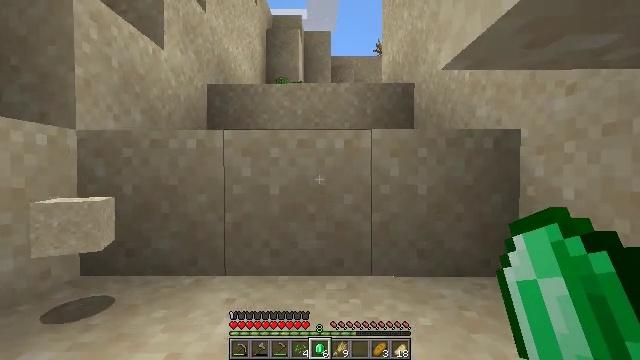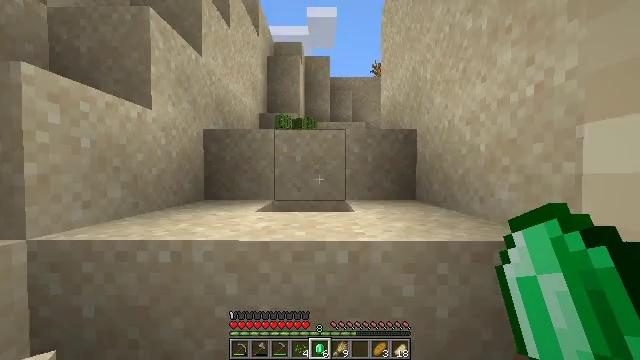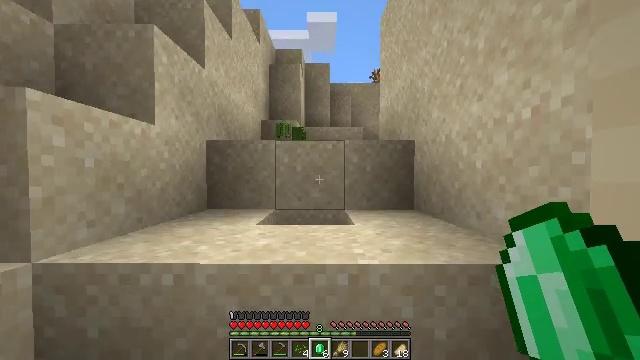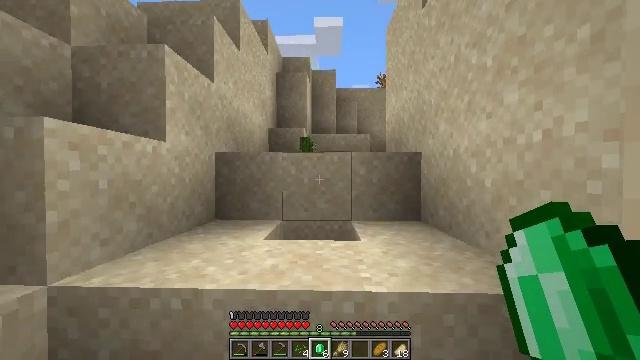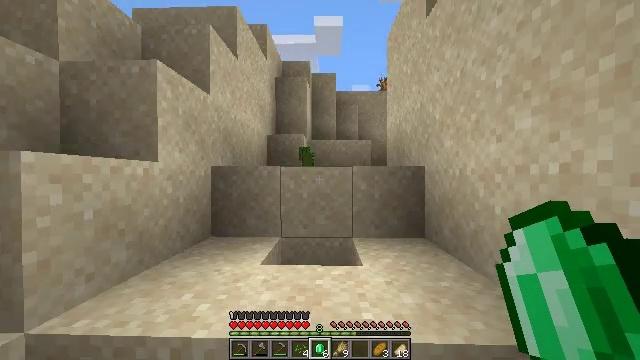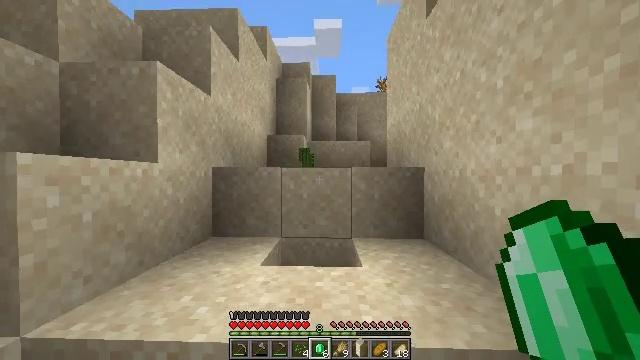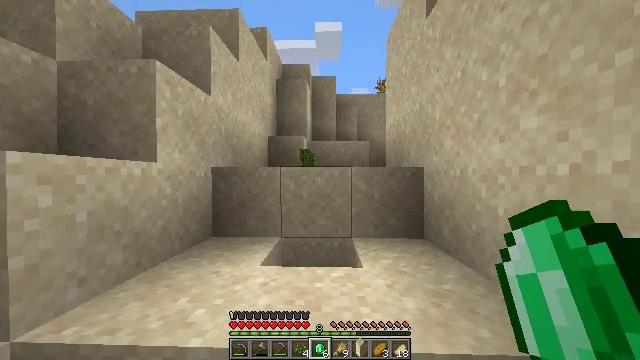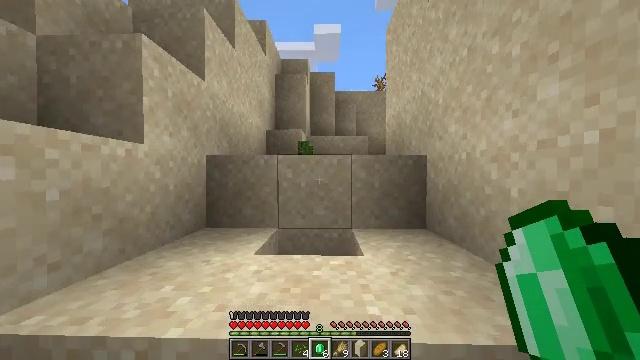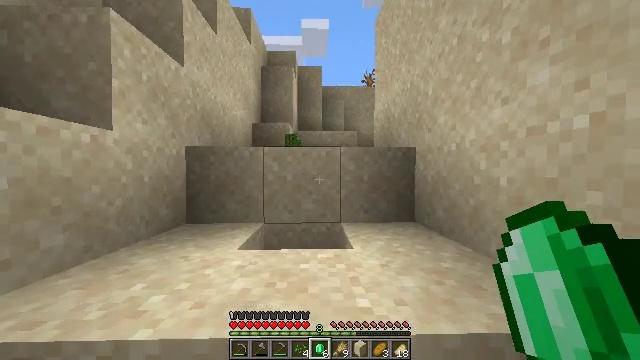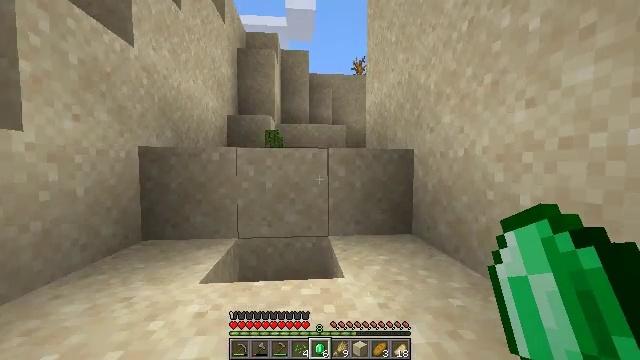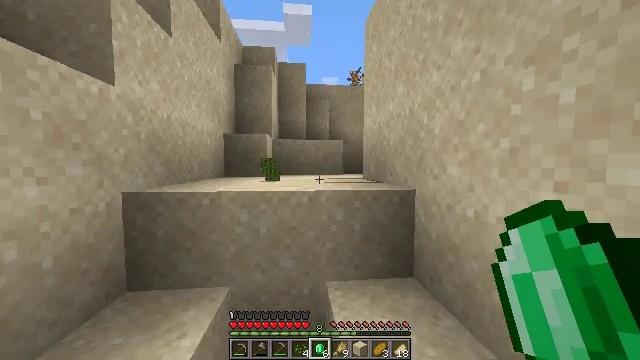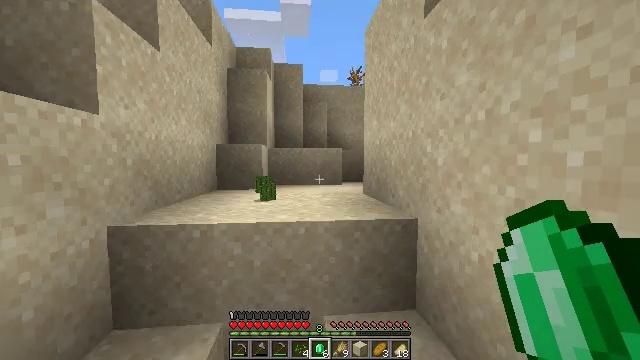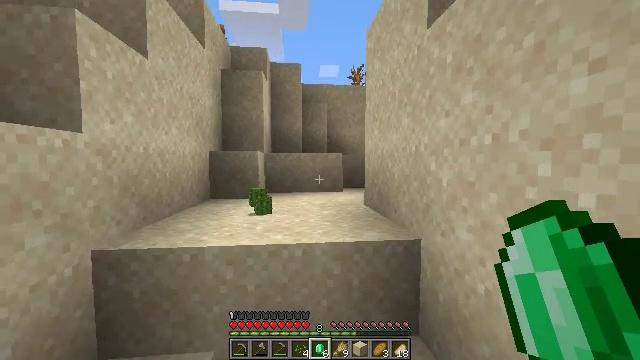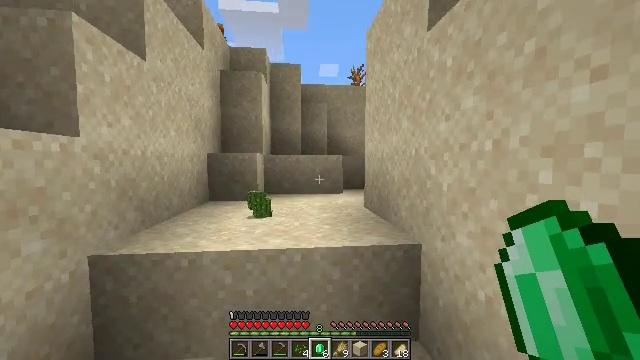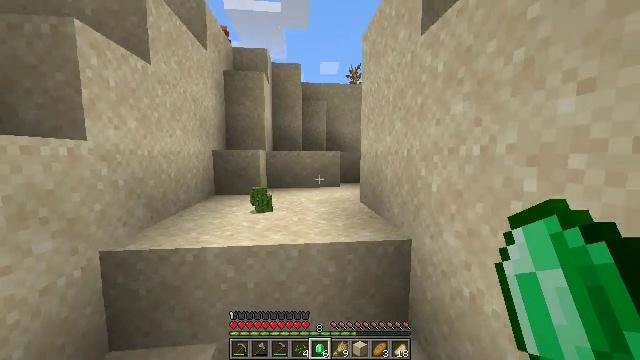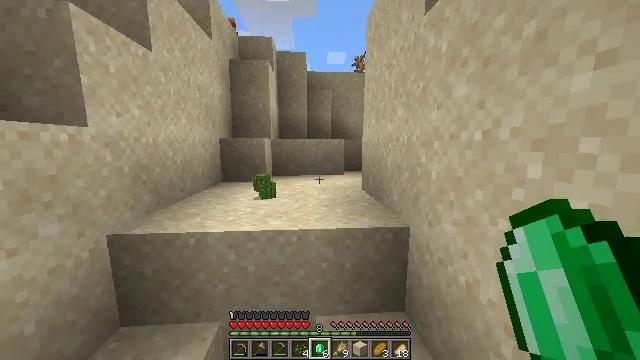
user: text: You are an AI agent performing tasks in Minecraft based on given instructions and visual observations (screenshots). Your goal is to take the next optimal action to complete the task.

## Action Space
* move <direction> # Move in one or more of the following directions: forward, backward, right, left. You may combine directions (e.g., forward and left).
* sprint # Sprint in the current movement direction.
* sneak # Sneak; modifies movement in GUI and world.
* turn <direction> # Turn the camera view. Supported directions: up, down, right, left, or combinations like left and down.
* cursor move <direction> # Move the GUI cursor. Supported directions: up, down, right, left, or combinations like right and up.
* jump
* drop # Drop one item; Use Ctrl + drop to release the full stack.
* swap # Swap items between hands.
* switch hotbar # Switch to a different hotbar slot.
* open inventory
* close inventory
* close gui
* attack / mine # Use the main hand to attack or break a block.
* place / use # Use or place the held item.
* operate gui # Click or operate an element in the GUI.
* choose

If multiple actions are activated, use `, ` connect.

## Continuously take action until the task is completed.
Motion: motion action
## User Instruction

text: Remove an emerald from the inventory.
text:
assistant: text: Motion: move forward, sprint, jump
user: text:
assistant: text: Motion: move forward, sprint, jump
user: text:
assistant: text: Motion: move forward, sprint, turn left, jump
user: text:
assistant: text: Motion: move forward, sprint, jump
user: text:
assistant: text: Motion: move forward, sprint
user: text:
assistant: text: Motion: move forward, sprint
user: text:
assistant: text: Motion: move forward, sprint
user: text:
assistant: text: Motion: move forward, sprint, turn right
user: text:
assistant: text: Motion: move forward, sprint, turn right and down, jump
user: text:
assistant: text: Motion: move forward, sprint, jump
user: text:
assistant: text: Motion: move forward, sprint, jump
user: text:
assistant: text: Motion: move forward and move right, sprint, jump
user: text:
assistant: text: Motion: move forward and move right, sprint, jump
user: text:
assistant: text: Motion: move forward and move right, sprint, turn down
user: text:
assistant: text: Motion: move forward and move right, sprint, turn left and down
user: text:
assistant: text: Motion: move forward, sprint, turn left and down
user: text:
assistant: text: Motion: move forward, sprint, turn left
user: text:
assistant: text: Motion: move forward, sprint, jump
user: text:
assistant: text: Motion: move forward, sprint, jump
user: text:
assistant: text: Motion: move forward, sprint, jump
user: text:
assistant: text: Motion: move forward, sprint, jump
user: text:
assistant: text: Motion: move forward, sprint, jump
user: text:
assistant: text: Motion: move forward, sprint
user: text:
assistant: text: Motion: move forward and move left, sprint
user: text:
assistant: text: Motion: move forward and move left, sprint
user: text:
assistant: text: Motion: move forward and move left, sprint
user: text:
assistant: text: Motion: move forward and move left, sprint, turn right
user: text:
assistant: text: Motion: move forward and move left, sprint, turn right
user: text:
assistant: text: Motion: move forward and move left, sprint, turn right
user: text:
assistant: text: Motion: move forward and move left, sprint, turn right